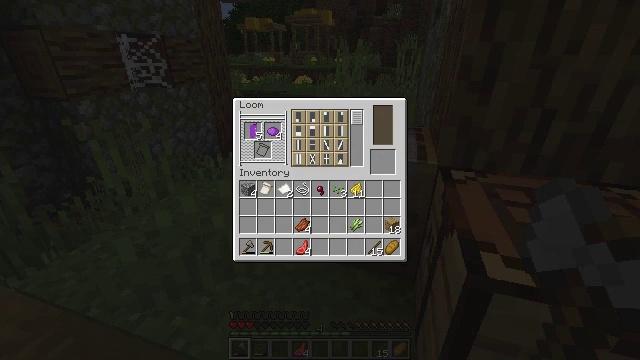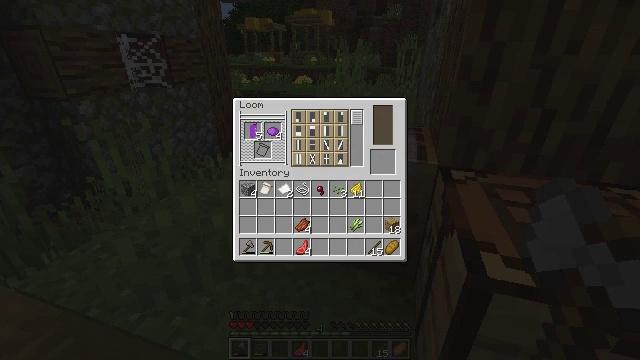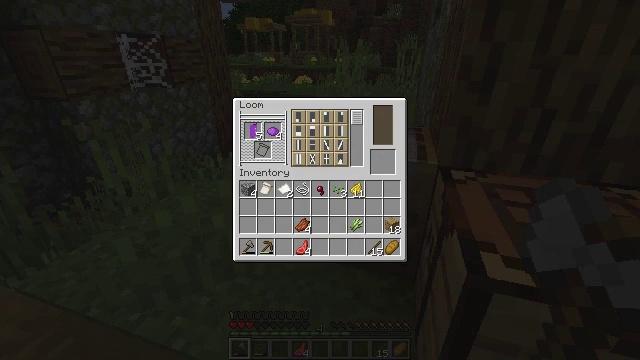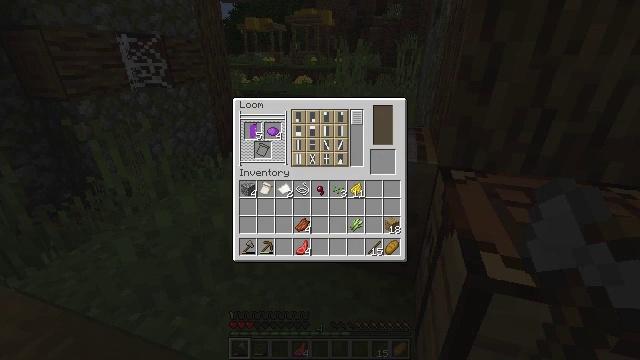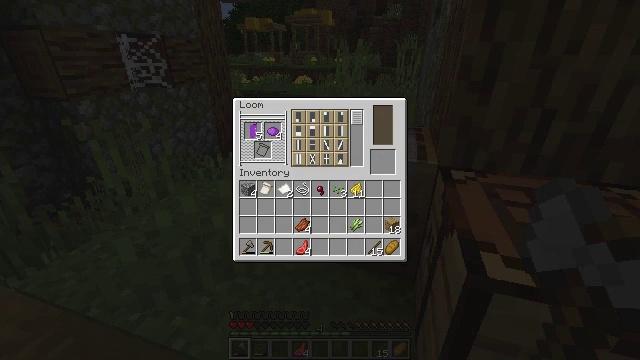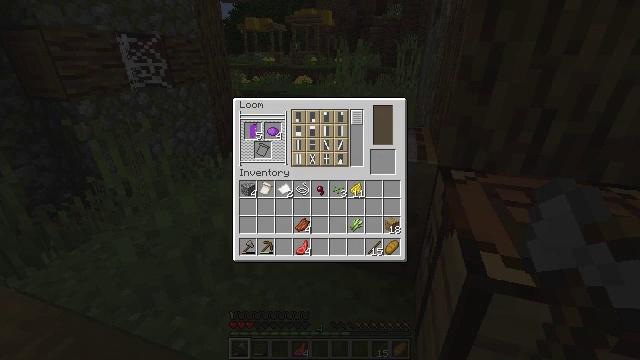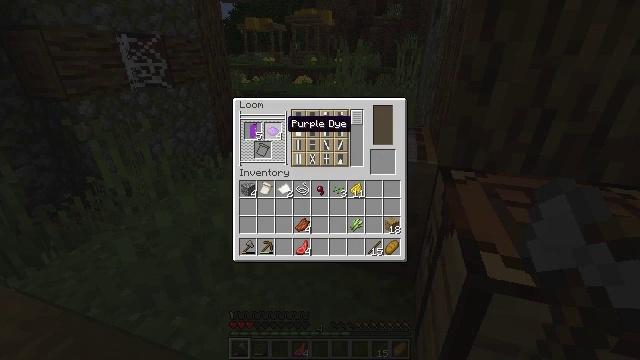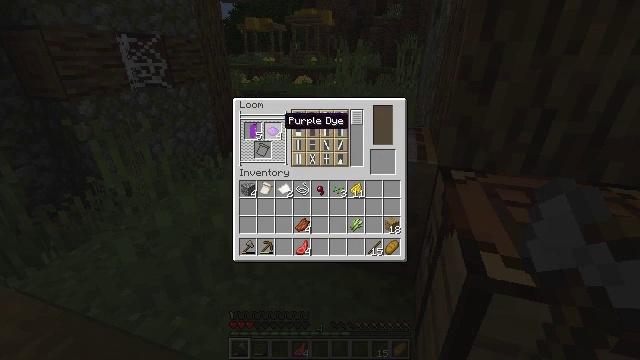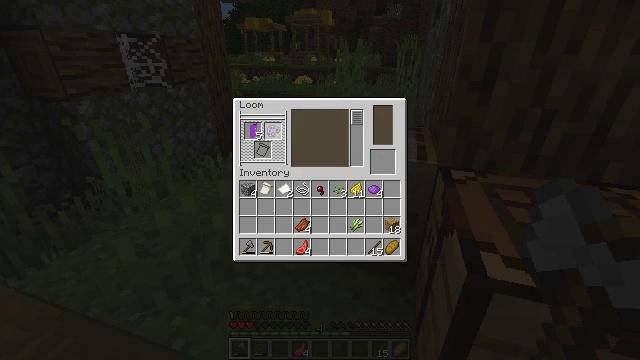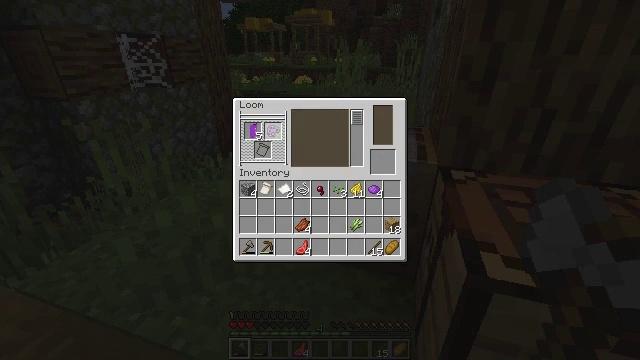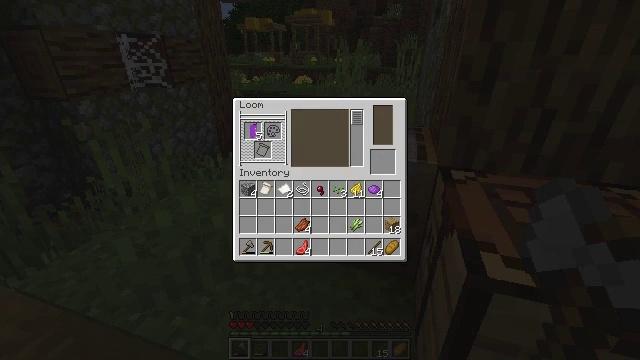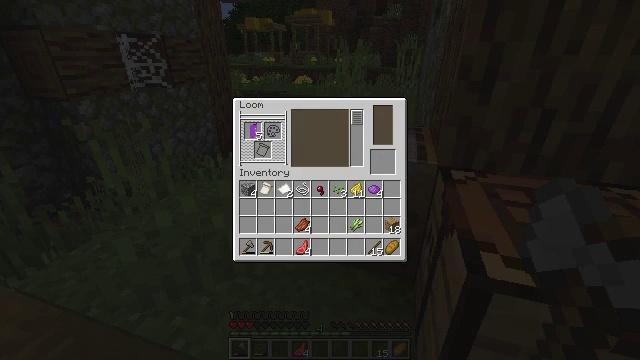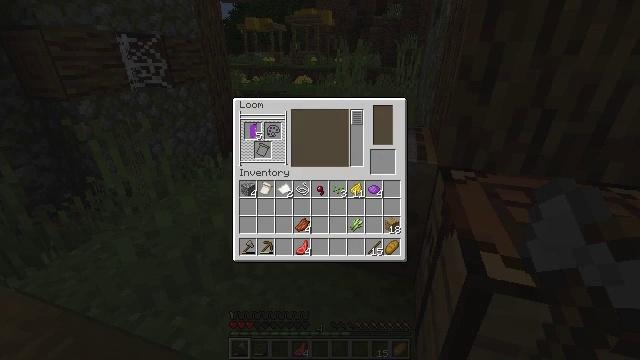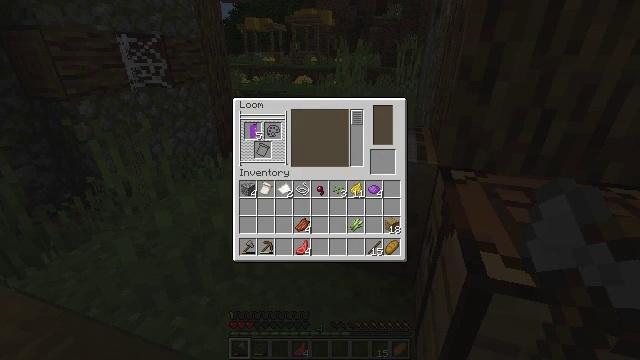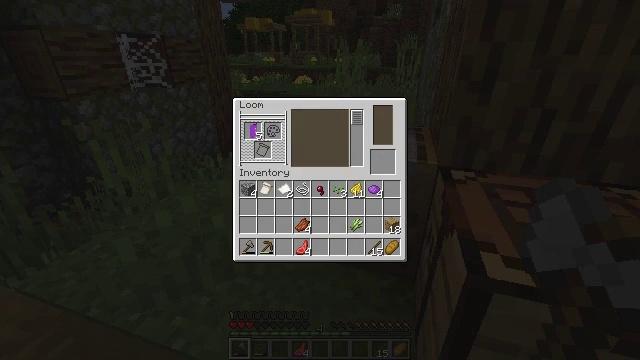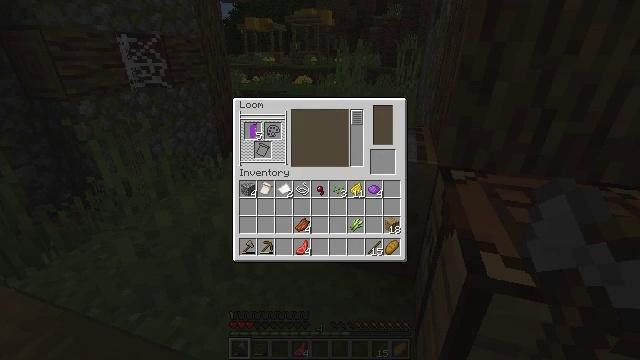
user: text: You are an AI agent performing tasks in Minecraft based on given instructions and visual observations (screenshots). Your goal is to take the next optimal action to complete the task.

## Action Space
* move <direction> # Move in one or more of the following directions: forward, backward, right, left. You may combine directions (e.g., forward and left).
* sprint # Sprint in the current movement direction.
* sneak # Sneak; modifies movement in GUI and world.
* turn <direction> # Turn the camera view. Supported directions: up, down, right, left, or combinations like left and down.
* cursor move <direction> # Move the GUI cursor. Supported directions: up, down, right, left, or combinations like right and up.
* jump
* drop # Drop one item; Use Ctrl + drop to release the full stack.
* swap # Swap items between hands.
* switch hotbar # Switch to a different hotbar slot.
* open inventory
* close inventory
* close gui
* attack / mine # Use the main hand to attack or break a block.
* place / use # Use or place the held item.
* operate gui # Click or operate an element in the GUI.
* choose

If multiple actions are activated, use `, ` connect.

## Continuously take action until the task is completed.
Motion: motion action
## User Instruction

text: Attack the white terracotta to collect it.
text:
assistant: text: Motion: sneak
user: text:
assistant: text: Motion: sneak
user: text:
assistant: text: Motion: sneak
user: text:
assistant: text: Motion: sneak
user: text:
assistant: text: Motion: sneak
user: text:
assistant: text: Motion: sneak
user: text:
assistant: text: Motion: sneak
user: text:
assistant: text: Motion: sneak, operate gui
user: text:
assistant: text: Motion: sneak, operate gui
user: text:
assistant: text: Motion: sneak, cursor move right and down
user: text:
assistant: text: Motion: sneak, cursor move right and down
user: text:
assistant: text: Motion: sneak, cursor move right
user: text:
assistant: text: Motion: sneak
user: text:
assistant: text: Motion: sneak
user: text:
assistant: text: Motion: sneak
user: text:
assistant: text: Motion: sneak
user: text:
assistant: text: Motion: sneak
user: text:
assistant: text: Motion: sneak, cursor move right
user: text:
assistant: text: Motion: sneak
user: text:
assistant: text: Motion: sneak
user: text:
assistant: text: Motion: sneak
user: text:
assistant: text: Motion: sneak, operate gui
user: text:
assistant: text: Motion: sneak, operate gui
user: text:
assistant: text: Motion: sneak, operate gui
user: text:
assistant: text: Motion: sneak
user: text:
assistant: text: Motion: sneak
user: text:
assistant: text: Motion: sneak
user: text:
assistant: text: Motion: no_op
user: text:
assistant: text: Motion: cursor move up
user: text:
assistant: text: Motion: no_op